You are looking at the continuous-wavelet transform of a rotating shaft's vibration signal. Determine the machine's mechanical condition. Answer with exactly one of: normal, misalignment, unbalance, looseness.
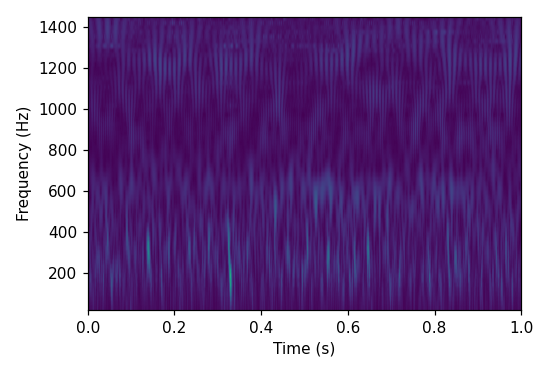
Answer: normal